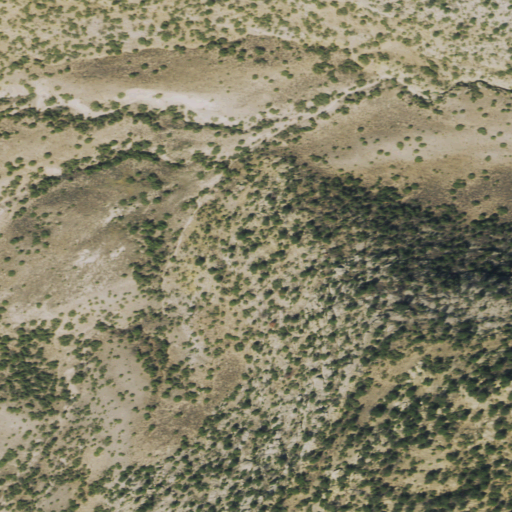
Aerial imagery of depression(s) in Wyoming named Horseshoe Basin containing only shrub